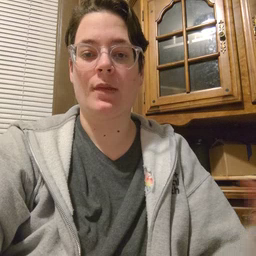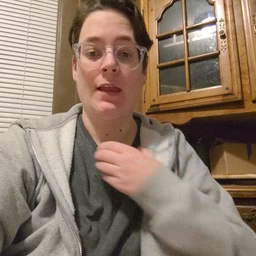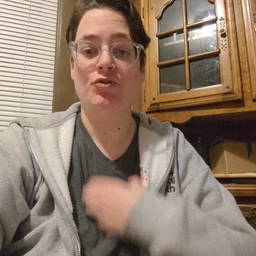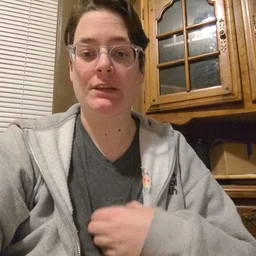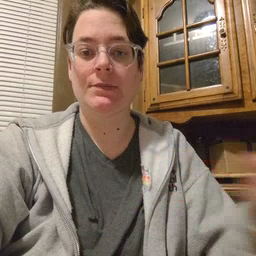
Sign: hungry